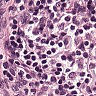
Metastatic tissue present: no